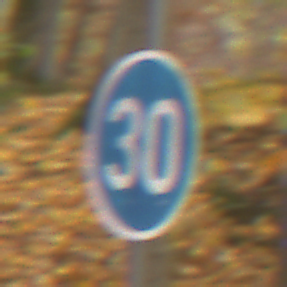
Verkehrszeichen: VorgeschriebeneMindestgeschwindigkeit
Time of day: MorningAfternoon
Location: Outdoor (Nature)
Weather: Overcast
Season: Autumn
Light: Natural